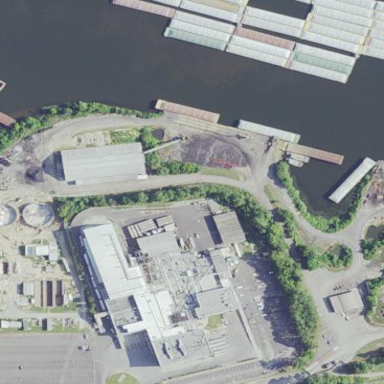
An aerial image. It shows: Industrial area consisting of slaughterhouse.